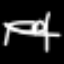
Label: bed